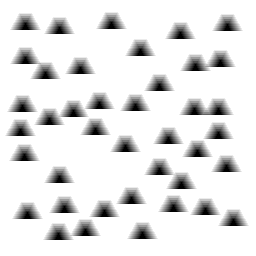
Squares: 0
Triangles: 40
Stars: 0
Total shapes: 40